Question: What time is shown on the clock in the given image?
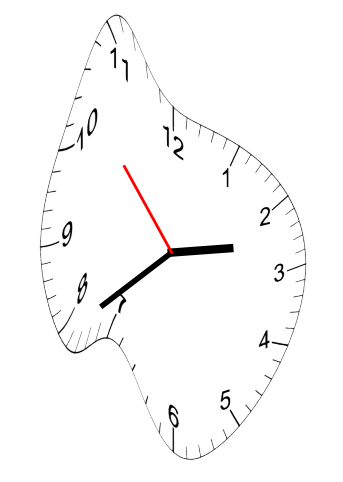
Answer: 02:38:53